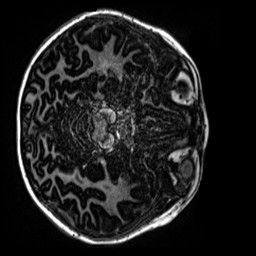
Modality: MP2RAGE
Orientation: axial
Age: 9
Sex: female
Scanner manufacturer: siemens
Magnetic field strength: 3 T
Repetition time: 4 s
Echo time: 0.00299 s